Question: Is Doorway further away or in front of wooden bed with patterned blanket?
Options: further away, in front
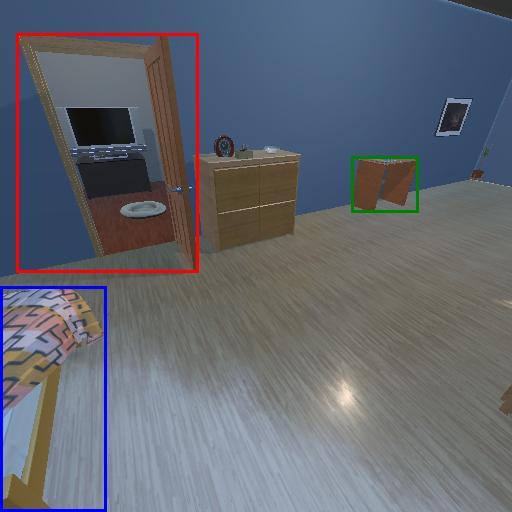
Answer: further away